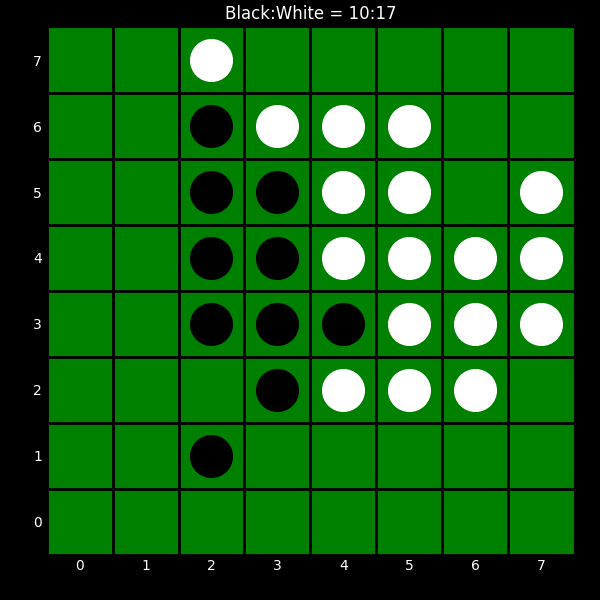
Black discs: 10
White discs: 17